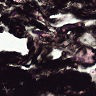
Metastatic tissue present: no